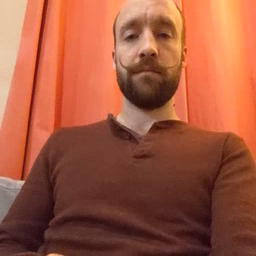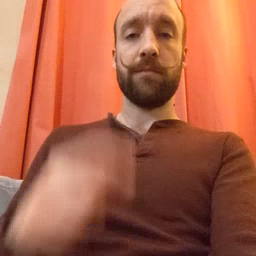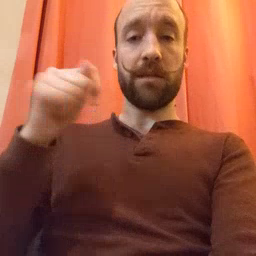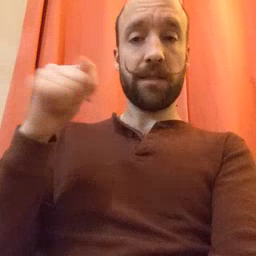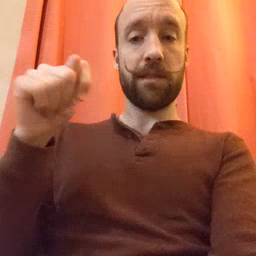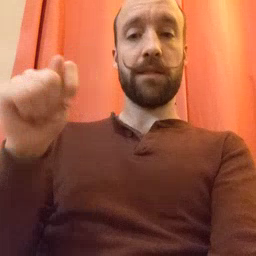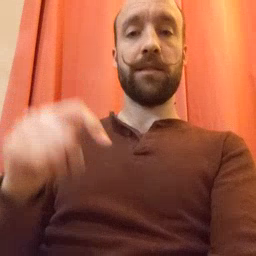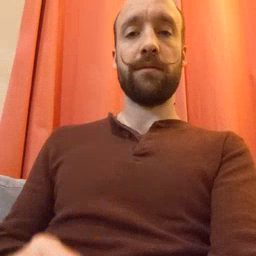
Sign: toy